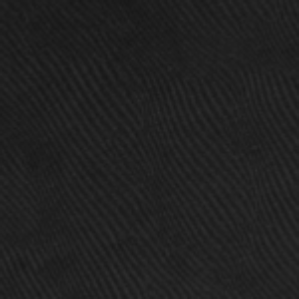
Label: frost